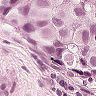
Metastatic tissue present: yes